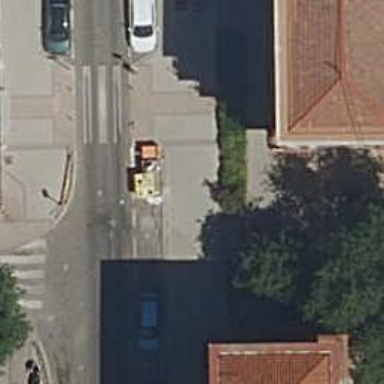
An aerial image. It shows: Bollard.